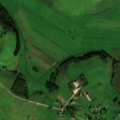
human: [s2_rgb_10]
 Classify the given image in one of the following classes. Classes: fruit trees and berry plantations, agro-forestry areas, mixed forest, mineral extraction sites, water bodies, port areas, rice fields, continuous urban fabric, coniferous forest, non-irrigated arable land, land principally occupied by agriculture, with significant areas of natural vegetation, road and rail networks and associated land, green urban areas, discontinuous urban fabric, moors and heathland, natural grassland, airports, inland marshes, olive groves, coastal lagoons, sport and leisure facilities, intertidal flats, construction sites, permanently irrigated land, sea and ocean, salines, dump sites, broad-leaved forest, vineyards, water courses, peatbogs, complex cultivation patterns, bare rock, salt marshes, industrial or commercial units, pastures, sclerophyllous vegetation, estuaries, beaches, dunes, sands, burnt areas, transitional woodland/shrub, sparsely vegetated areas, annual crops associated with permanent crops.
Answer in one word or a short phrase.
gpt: discontinuous urban fabric, pastures, complex cultivation patterns, land principally occupied by agriculture, with significant areas of natural vegetation, inland marshes